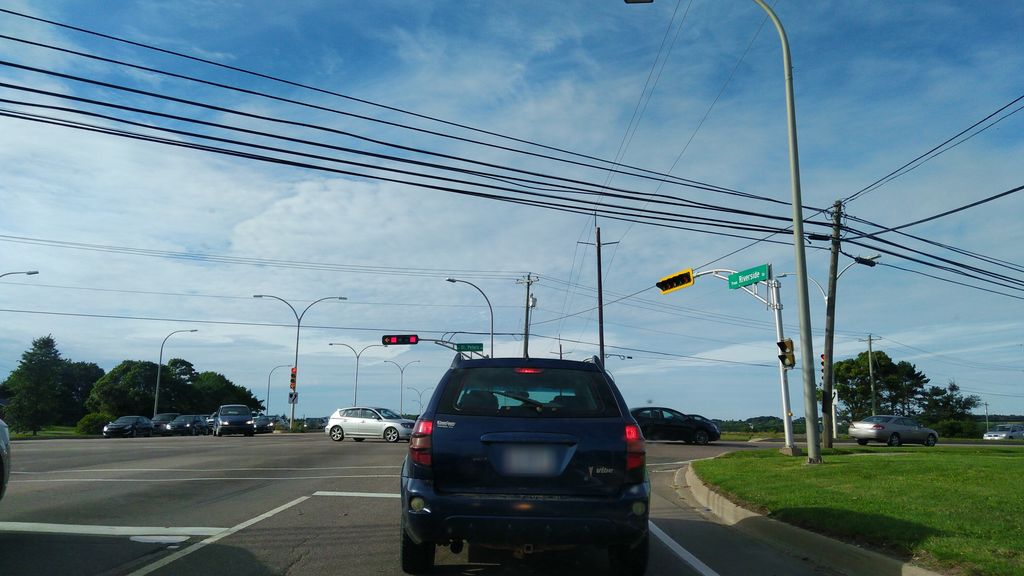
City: charlottetown